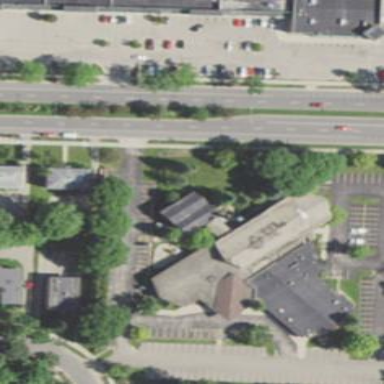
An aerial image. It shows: Building serving as place of worship.